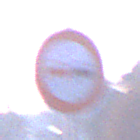
Verkehrszeichen: Ueberholverbot
Umgebung: Outdoor, Nature
Tageszeit: SunriseSunset
Wetter: Clear
Licht: Natural
Jahreszeit: NotSpecified
Kontrast: LowContrast